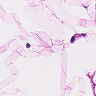
Metastatic tissue present: no